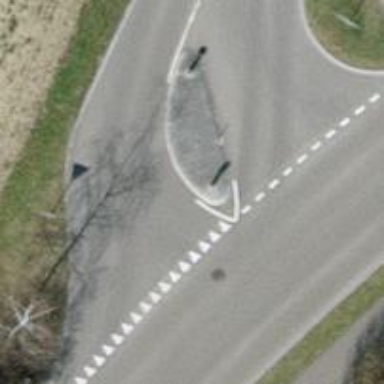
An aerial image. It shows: Road with "give way" sign.